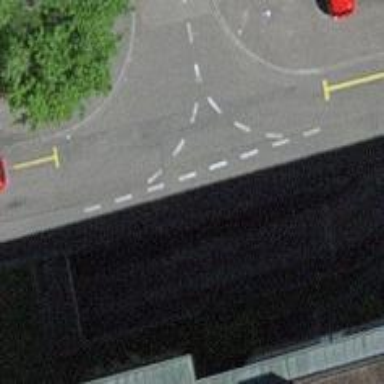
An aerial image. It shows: Residential road with asphalt surface. There are sidewalks on both sides and opposite cycleway.